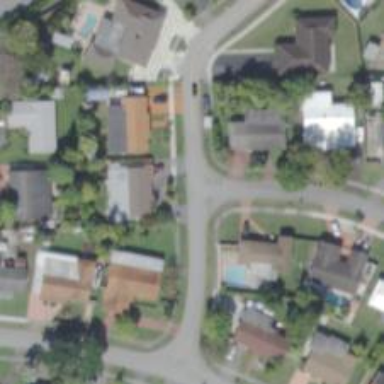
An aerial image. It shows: Residential road.